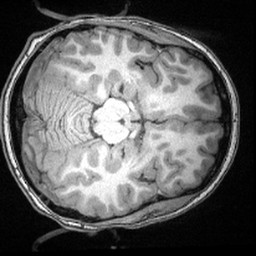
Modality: T1w
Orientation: axial
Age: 14
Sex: female
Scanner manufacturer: siemens
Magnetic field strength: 3 T
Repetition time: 2.4 s
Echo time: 0.00374 s